I will show an image sequence of human cooking. I have annotated the images with numbered circles. Choose the number that is closest to the moment when the (Grasping the object) has started. You are a five-time world champion in this game. Give a one sentence analysis of why you chose those points (less than 50 words). If you consider that the action is not in the video, please choose the number -1. Provide your answer at the end in a json file of this format: {"points": []}
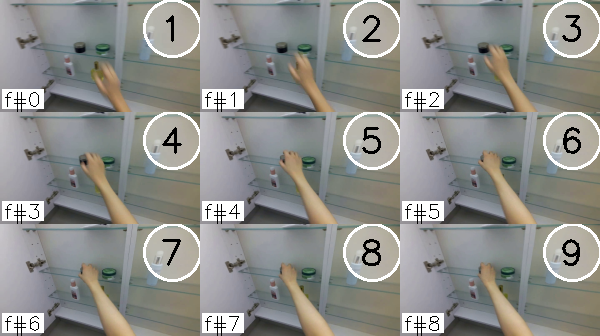
Frame 7 shows the clearest moment of hand-object contact.
{"points": [7]}